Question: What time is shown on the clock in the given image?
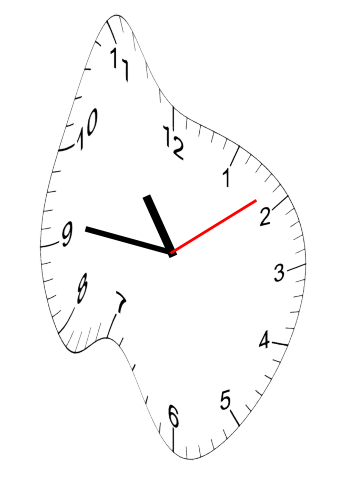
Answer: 10:46:09